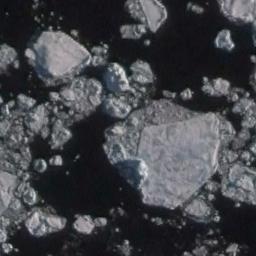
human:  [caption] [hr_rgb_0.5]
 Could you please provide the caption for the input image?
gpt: There are many ice on the dark green sea .

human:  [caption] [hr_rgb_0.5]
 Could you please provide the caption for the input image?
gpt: There are sea ice of different sizes .

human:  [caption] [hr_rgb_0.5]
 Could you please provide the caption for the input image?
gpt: Some ice hummocks of different sizes float in the deep blue sea .

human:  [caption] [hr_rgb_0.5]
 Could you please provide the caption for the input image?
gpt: Countless ice cubes of various sizes are connected into a loose, Large piece floating on the blue sea .

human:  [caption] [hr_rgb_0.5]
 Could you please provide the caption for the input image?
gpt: There are many pieces of sea ice .